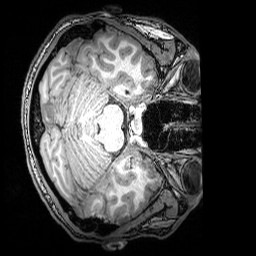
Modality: T1w
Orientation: axial
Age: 21
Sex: male
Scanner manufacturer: siemens
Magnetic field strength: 3 T
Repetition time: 2.53 s
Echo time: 0.00388 s